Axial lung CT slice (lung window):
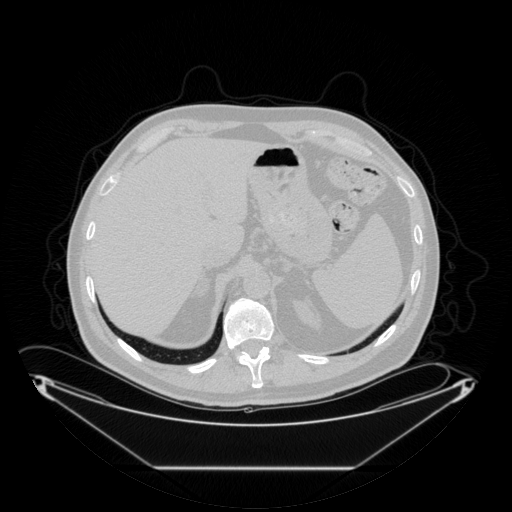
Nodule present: no